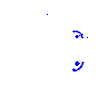
Particle: electron